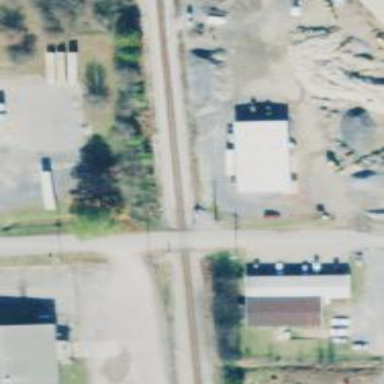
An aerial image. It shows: Level crossing with lights at railway intersection.